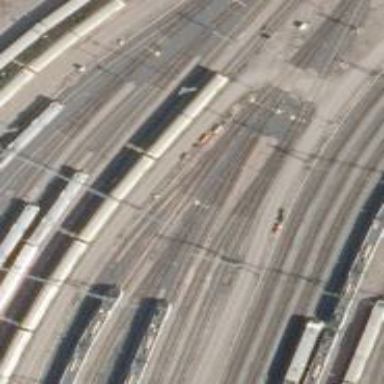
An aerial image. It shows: Rail yard with electrified contact lines for the railway.